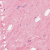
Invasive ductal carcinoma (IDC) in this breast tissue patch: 0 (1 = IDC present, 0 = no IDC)